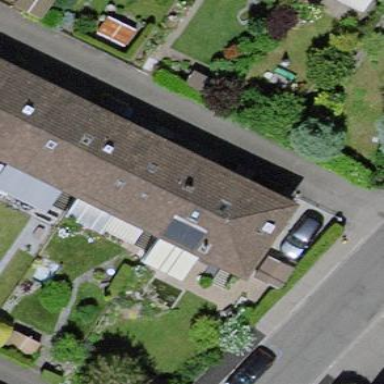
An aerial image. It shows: Residential building with gabled roof made of roof tiles.